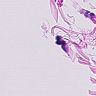
Metastatic tissue present: no